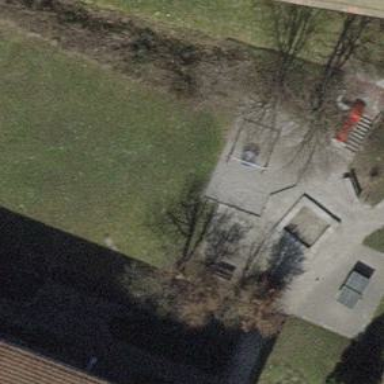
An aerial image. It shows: Playground with basket swing.